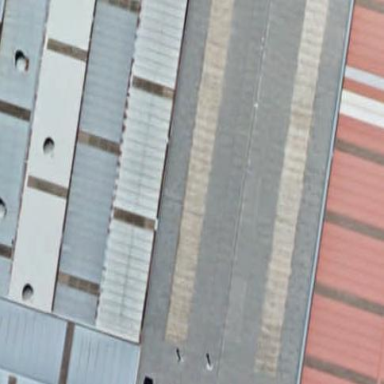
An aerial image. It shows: Warehouse building.